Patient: sex F, age 83
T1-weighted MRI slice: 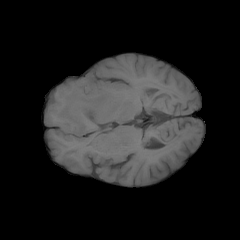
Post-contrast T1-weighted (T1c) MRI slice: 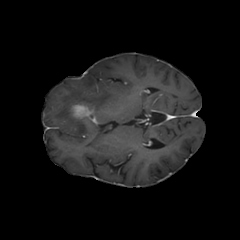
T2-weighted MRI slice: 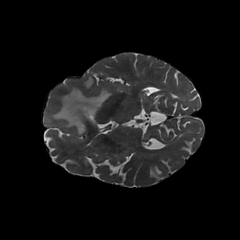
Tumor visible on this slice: yes
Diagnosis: Glioblastoma, IDH-wildtype
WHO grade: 4